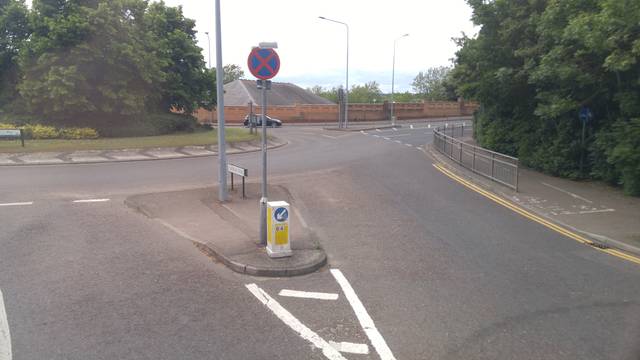
Region: United Kingdom
Coordinates: 51.883, 0.9327